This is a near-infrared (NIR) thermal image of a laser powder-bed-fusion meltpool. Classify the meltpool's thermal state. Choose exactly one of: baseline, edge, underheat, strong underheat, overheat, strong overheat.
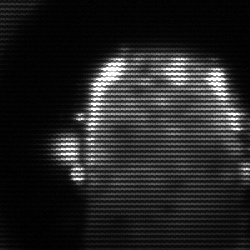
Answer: baseline